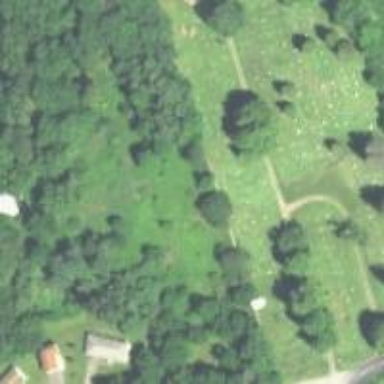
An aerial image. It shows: Cemetery.